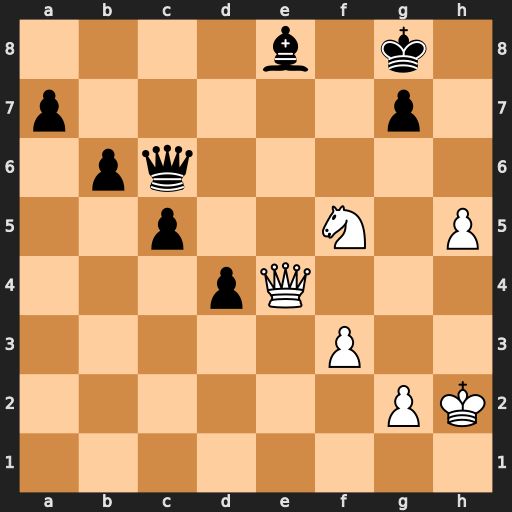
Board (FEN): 4b1k1/p5p1/1pq5/2p2N1P/3pQ3/5P2/6PK/8
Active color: w
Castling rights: -
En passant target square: -
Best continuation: Ne7+ Kh8 Nxc6